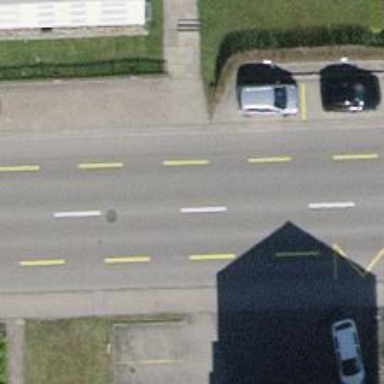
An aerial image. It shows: Informal footway crossing.